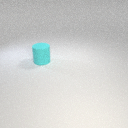
large cyan rubber cylinder